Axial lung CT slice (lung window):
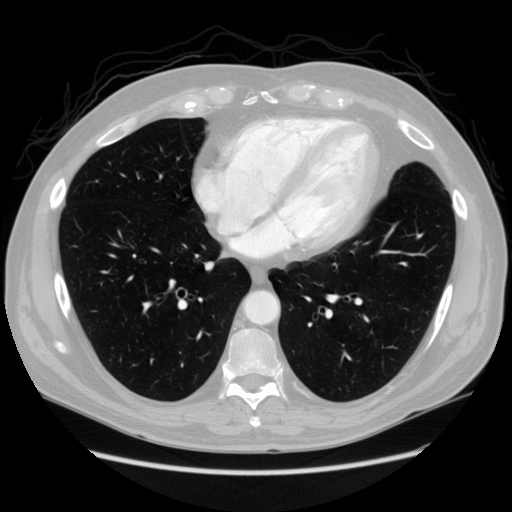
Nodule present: no